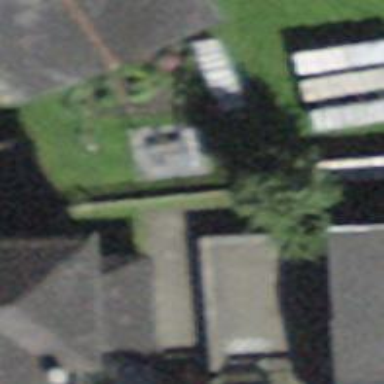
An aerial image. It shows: Retaining wall.